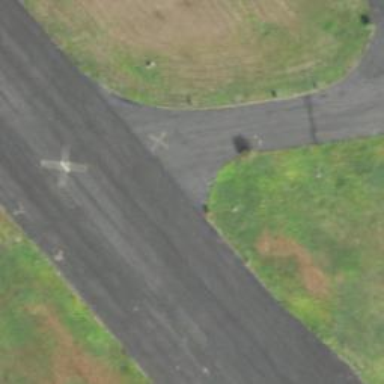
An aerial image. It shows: View of taxiway at the airport.